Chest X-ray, AP view. Patient: 76 years old, sex M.
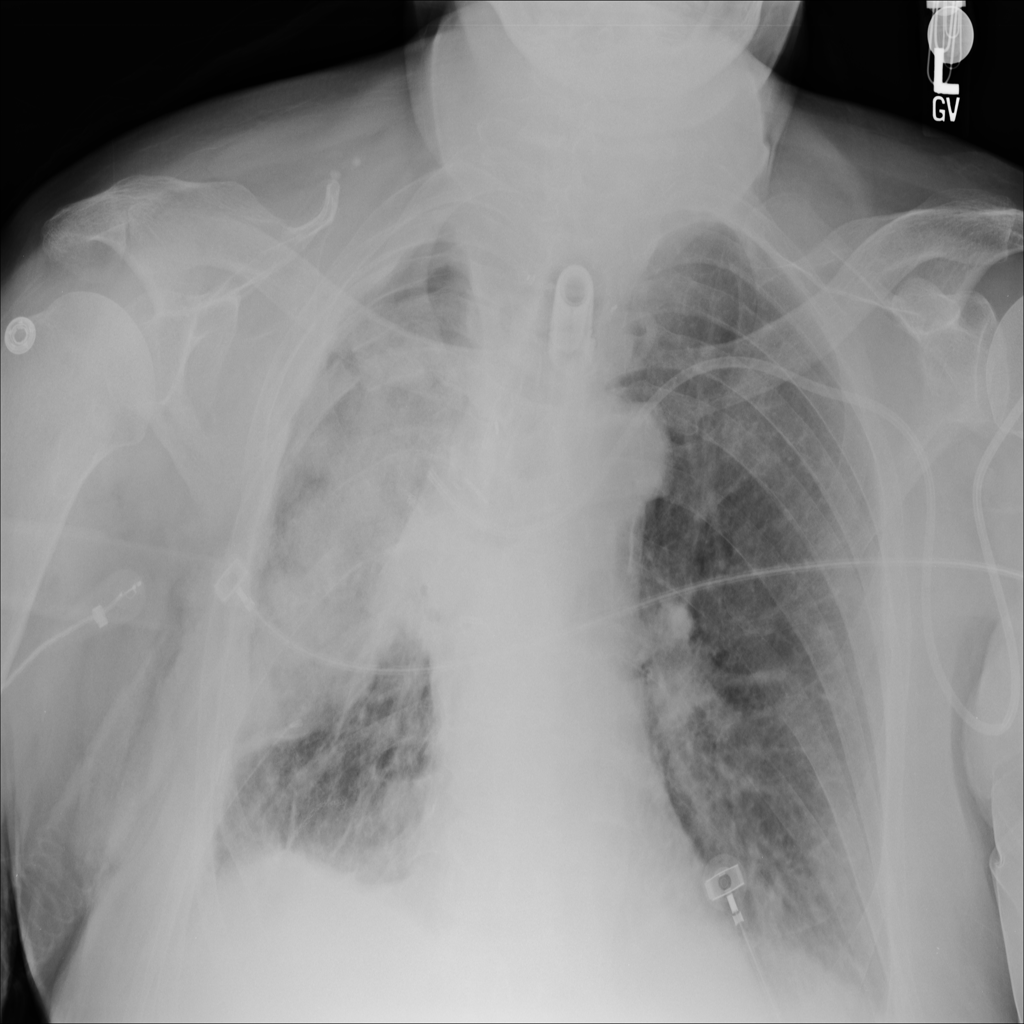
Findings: No Finding